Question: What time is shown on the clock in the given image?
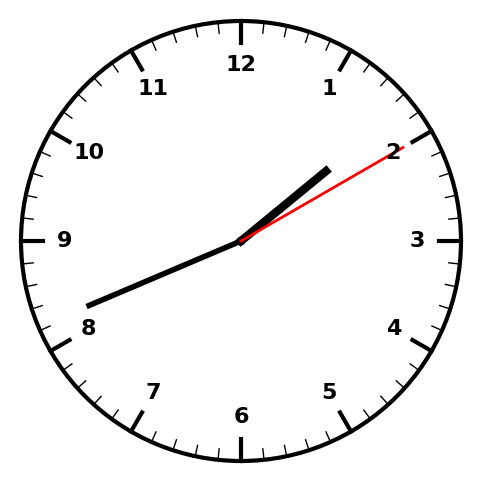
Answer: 01:41:10